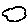
Label: cloud